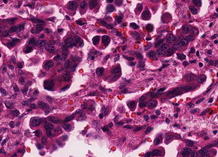
Tumor epithelial tissue: yes
Tumor-associated stroma tissue: yes
Normal tissue: no